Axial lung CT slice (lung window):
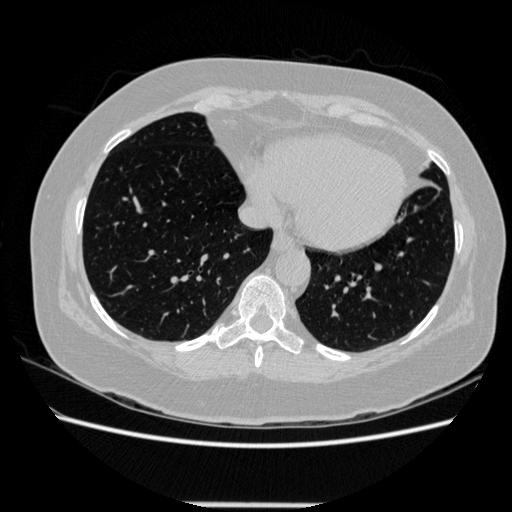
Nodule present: no